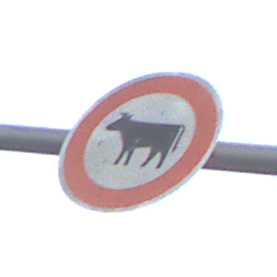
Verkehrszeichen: VerbotViehtrieb
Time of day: SunriseSunset
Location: Outdoor (Urban)
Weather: PartlyCloudy
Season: NotSpecified
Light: Natural